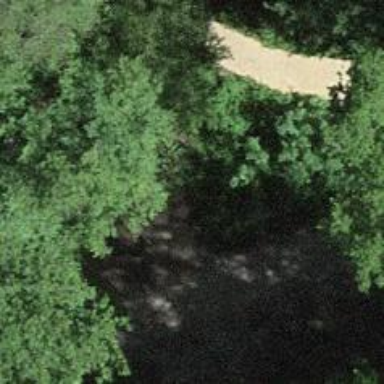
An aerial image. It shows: Unpaved path.